Question: I'm having a lot of different col sizes, so when I place my follow code in there, the rotated text is different in every col.
'''
.verticaltext {
position: relative;
}
.verticaltext_content {
-webkit-transform: rotate(-90deg);
-moz-transform: rotate(-90deg);
-ms-transform: rotate(-90deg);
-o-transform: rotate(-90deg);
filter: progid:DXImageTransform.Microsoft.BasicImage(rotation=3);
left: -60px;
top: 35px;
position: absolute;
color: #FFF;
text-transform: uppercase;
}
'''
I want to look it like this in every col:

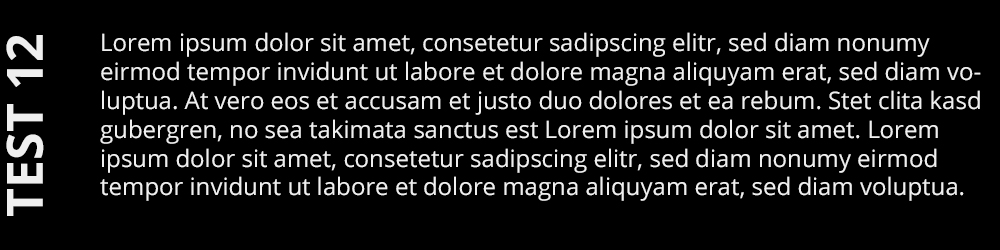
Answer: Your code is pretty much functional. Of course, you have not included any HTML, or Bootstrap for that matter, so it's a little hard to decipher where exactly you are having trouble. That said, here's a little CSS with a layout similar to that of your image.
I've essentially added a padding to the left of the text and a minimum height so the text on the left won't overlap. Obviously, both may have to be adjusted to fit you needs.
'''
body {
background: #000;
color: #fff;
font-family: Arial, sans-serif;
}
.verticaltext {
position: relative;
padding-left: 50px;
margin: 1em 0;
min-height: 120px;
}
.verticaltext_content {
-webkit-transform: rotate(-90deg);
-moz-transform: rotate(-90deg);
-ms-transform: rotate(-90deg);
-o-transform: rotate(-90deg);
filter: progid:DXImageTransform.Microsoft.BasicImage(rotation=3);
left: -40px;
top: 35px;
position: absolute;
color: #FFF;
text-transform: uppercase;
font-size: 26px;
font-weight: bold;
}
'''
<URL> with a demonstration.